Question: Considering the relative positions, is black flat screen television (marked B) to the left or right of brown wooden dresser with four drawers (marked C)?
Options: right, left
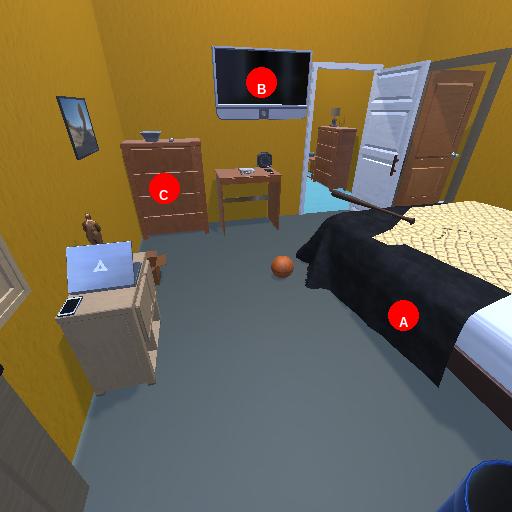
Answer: right